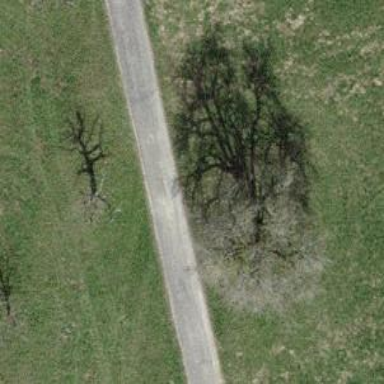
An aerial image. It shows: Mixed-leaf deciduous tree in its natural environment.